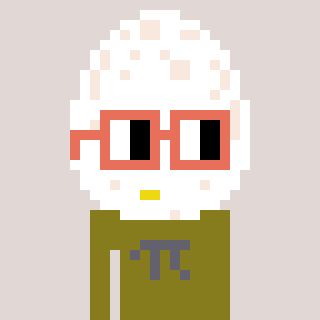
a pixel art character with square orange glasses, a egg-shaped head and a gunk-colored body on a warm background